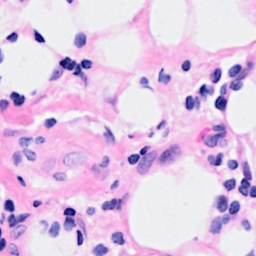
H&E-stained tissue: Breast